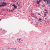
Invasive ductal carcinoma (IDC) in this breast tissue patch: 0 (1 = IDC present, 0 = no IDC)